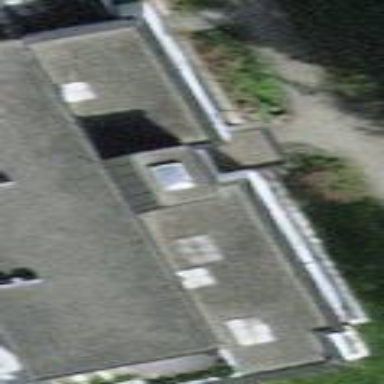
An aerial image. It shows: The building has flat roof oriented across.